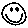
Label: smiley face